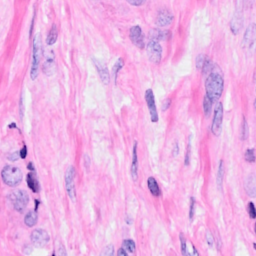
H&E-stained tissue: Breast